Field crop: tomato
Growth stage: 1
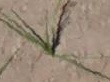
Species: cyperus